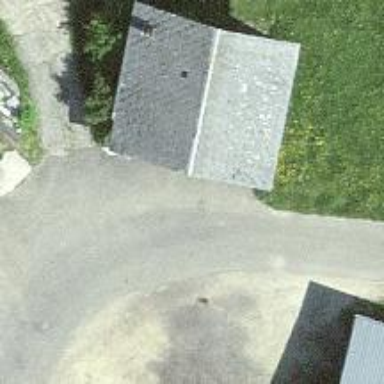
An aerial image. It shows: Shed.